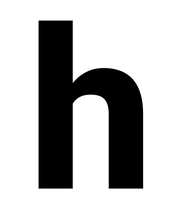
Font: Roboto_ExtraBold